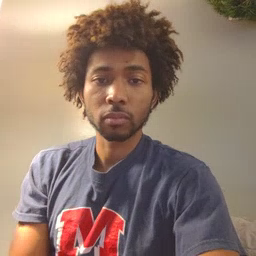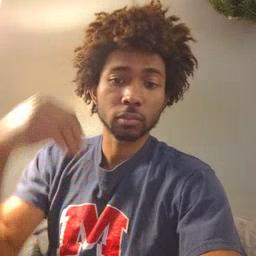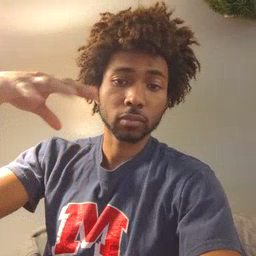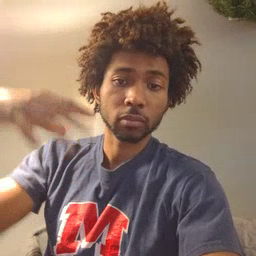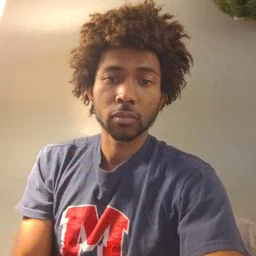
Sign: lamp